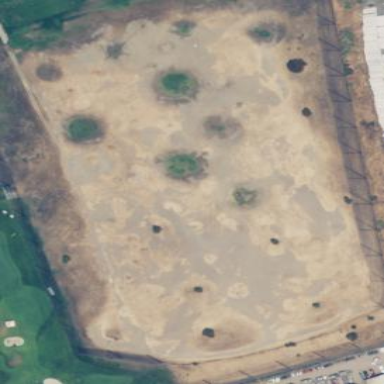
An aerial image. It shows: Golf pitch for leisure land.